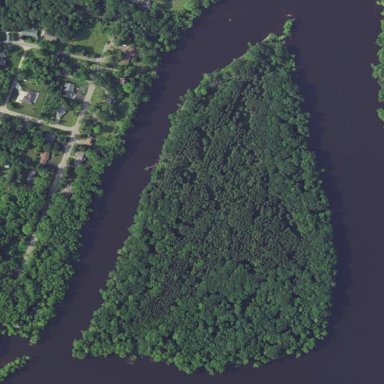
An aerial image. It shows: Islet covered with forest.